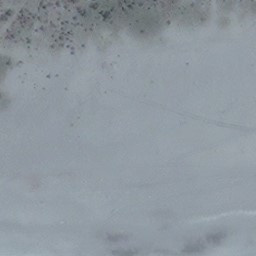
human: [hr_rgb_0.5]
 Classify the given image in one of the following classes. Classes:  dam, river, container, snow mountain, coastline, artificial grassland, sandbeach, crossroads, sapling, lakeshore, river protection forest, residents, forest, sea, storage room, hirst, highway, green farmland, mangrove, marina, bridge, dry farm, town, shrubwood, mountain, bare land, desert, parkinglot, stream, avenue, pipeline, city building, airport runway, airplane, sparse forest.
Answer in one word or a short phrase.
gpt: sandbeach